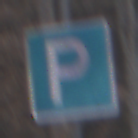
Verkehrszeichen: Parken
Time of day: Midday
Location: Outdoor (Nature)
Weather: Overcast
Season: Autumn
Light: Natural